Question: I'm trying to overlay text on an '<input type="text">' (for cross-browser 'placeholder' support). I've found that my positioning is always off by a couple of pixels, because of some kind of padding which can't be removed by setting 'padding: 0;'. The suggestions <URL> do not solve the problem.
You can see this padding in the following screenshot from Chrome, as the white space between the blue highlight and the yellow border:

How can I a) remove this space; or b) measure it using Javascript?
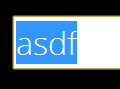
Answer: If you replace the default borders with your own, the padding goes away (at least for me, on Chrome/Mac):

This is the CSS I used:
'''
input {
padding: 0;
outline: none;
border: 1px solid red;
}
'''
<URL>